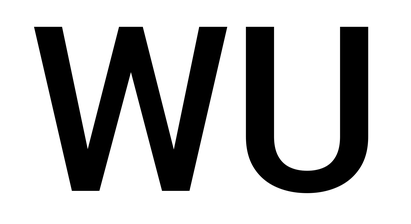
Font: Roboto_Medium